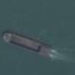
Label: Sand_carrier